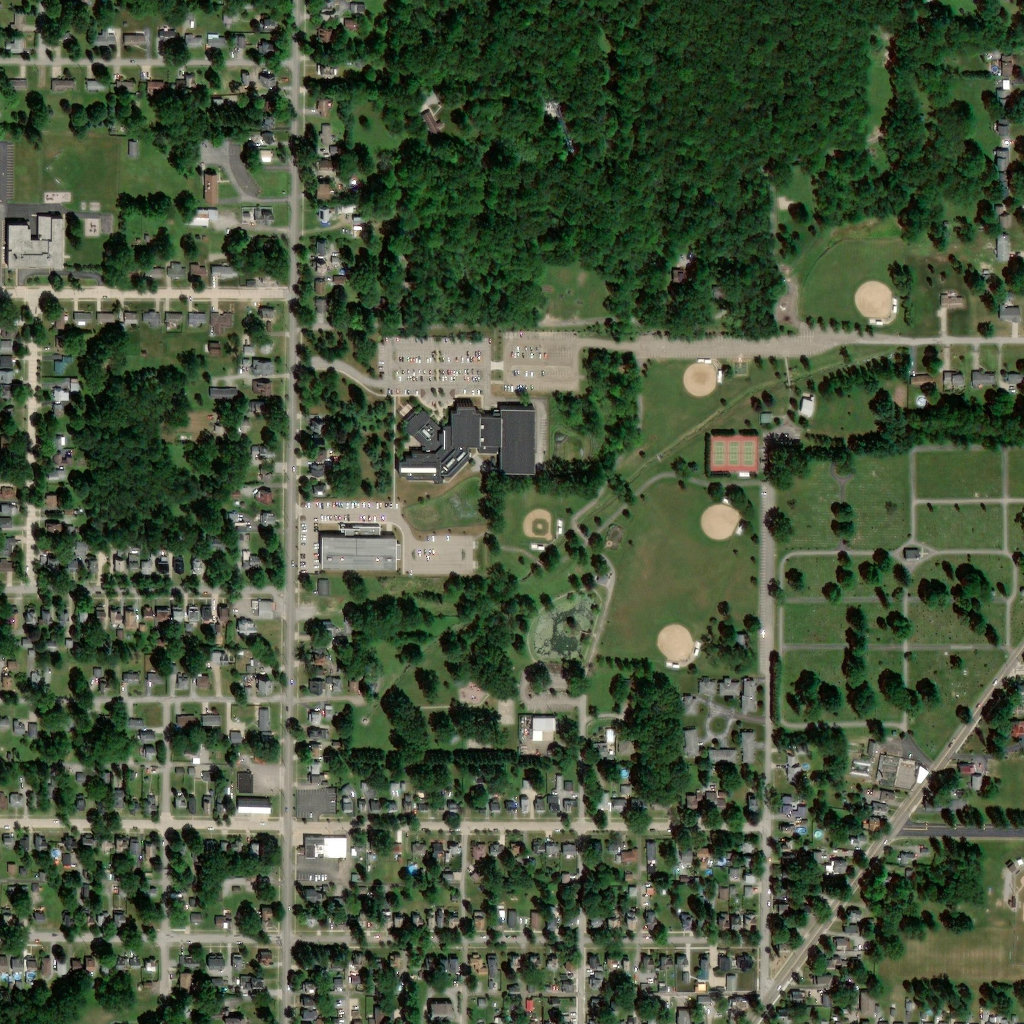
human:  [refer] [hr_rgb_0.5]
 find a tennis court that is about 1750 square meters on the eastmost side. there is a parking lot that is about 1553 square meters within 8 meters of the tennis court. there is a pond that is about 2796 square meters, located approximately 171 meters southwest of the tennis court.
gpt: <box>[[69, 42, 74, 46, 0]]</box>

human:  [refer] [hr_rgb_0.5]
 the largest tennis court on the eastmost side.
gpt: <box>[[69, 42, 74, 46, 0]]</box>